Question:
<URL>
I'm trying to pull from a total of 6 columns from an excel worksheet. I'm using a modified script from another post on stack, it looks like this.
'''
$strPath = "C:\Users\User\Documents\EXEL\fj.xls"
$AssetInv = "C:\Users\User\Documents\EXEL\fj.txt"
$objExcel = New-Object -ComObject Excel.Application
$objExcel.Visible = $false
$WorkBook = $objExcel.Workbooks.Open($strPath)
$worksheet = $workbook.sheets.item("Daily Price Quote - Better Of -")
$intRowMax = ($worksheet.UsedRange.Rows).count
#$StartRow = 2
#$site = 1
#$state = 3
#$retailprice = 18
#$yourprice = 20
#$SavingsTotal = 21
Write "'Site City State retailprice yourprice savingstotal" | Out-File $AssetInv
Write "--------------- ------------------- -------------------- -----------------------------" |
Out-FIle $AssetInv -Append
Write-Host "Processing: " $intRowMax "rows"
for ($intRow = 7 ; $intRow -le $intRowMax ; $intRow++) {
$site = $worksheet.cells.item($intRow, 10).value2
$city = $worksheet.cells.item($intRow, 2).value2
$state = $worksheet.cells.item($intRow, 3).value2
$retailprice = $worksheet.cells.item($intRow, 18).value2
$yourprice = $worksheet.cells.item($intRow, 20).value2
$SavingsTotal = $worksheet.cells.item($intRow, 21).value2
if (($site -ge 1 )) {
"{0, -15} {1, -30} {2, -25} {3, -25}" -f $site, $city, $state, $retailprice, $yourprice, $Savingstotal |
Out-File $AssetInv -Append
}
}
$objexcel.quit()
'''
Currently I am pulling no data, earlier I had it working for a maximum of 3 records. Any insight as to what I am doing wrong?
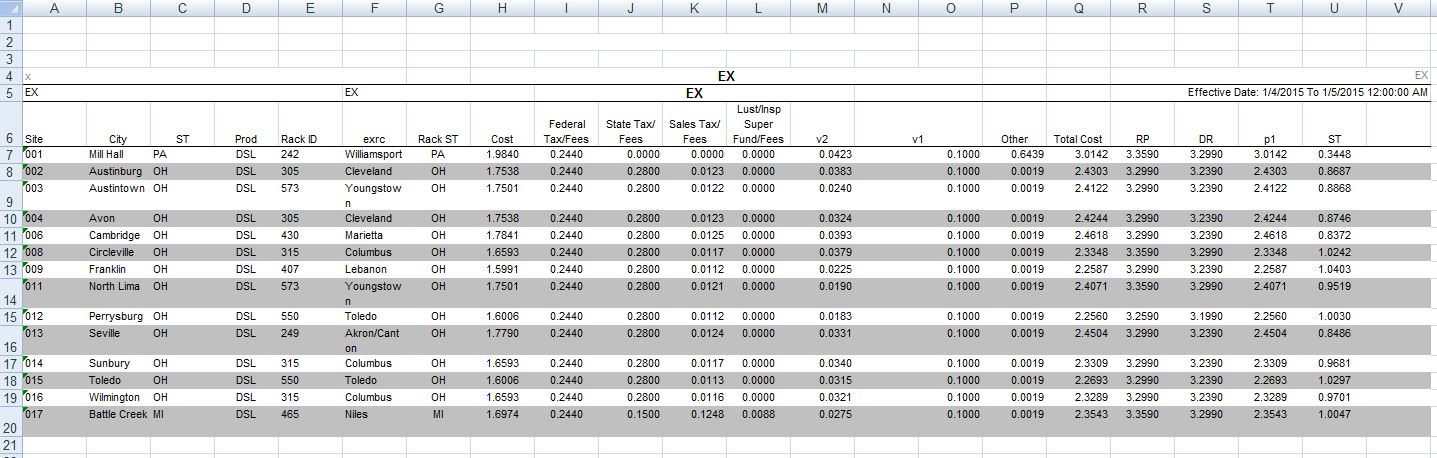
Answer: Ok, we'll start with your code to get the worksheet we want. Then we'll select the UsedRange to get the range of cells that have data. Then we'll run that through a ForEach loop, skipping the first 5 rows since they have garbage/header info. For each row we'll make a new object, with properties set to the associated cell (kind of like what you do with all your variables). All of those objects will be collected in an array, which we output to a CSV file. If you don't like the CSV, you could pipe it to Format-Table, and pipe that to Out-File (might have to pipe to out-string, then out-file... it's not something I do often).
'''
$strPath = "C:\Users\User\Documents\EXEL\fj.xls"
$AssetInv = "C:\Users\User\Documents\EXEL\fj.txt"
$objExcel = New-Object -ComObject Excel.Application
$objExcel.Visible = $false
$WorkBook = $objExcel.Workbooks.Open($strPath)
$worksheet = $workbook.sheets.item("Daily Price Quote - Better Of -")
$UsedRange = $worksheet.usedrange
$Data = ForEach($Row in ($UsedRange.Rows|Select -skip 5)){
New-Object PSObject -Property @{
'Site' = $Row.Cells.Item(1).Value2
'City' = $Row.Cells.Item(2).Value2
'State' = $Row.Cells.Item(3).Value2
'Retail Price' = $Row.Cells.Item(18).Value2
'Your Price' = $Row.Cells.Item(20).Value2
'Total Savings' = $Row.Cells.Item(21).Value2
}
}
$Data | Where{[int]::Parse($_.Site) -ge 1} | Select Site,City,State,'Retail Price','Your Price','Total Savings' | Export-Csv -NoTypeInformation -Path $AssetInv
$objExcel.quit()
'''
The plus side is that you also are left with $Data which is all the data you want to be able to use in case you need to do anything else with it (look for items that you save over X%, or items that cost less than $5 or whatever.